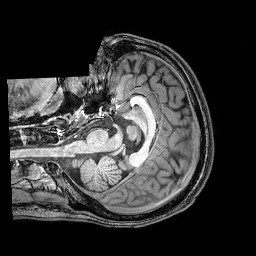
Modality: T1w
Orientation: axial
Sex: male
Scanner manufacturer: philips
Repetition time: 0.008127 s
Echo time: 0.00372 s